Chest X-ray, PA view. Patient: 45 years old, sex F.
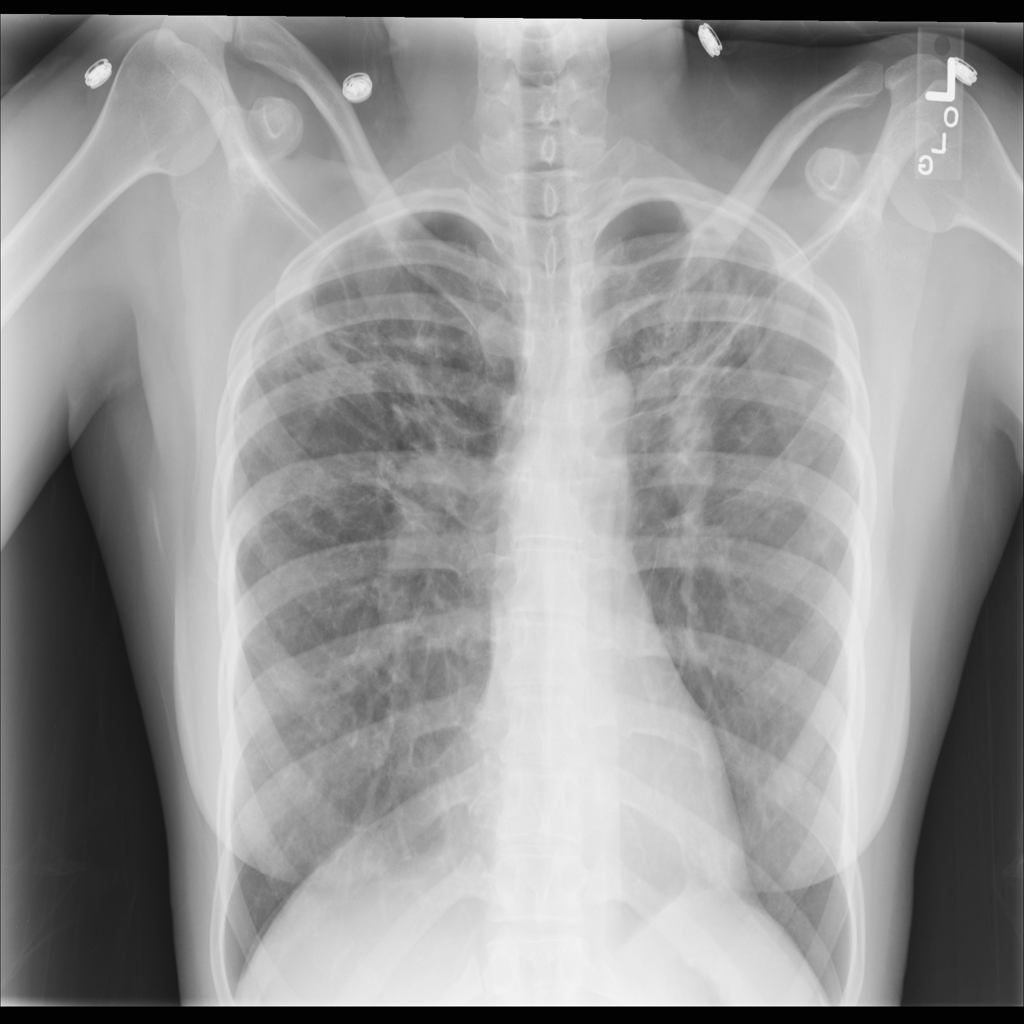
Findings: No Finding